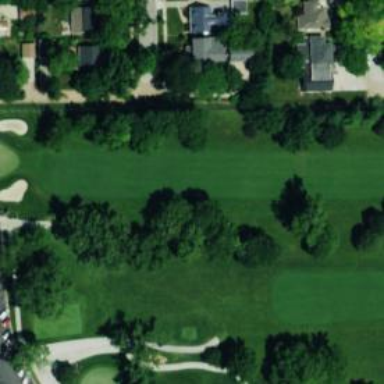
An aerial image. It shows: Golf hole.